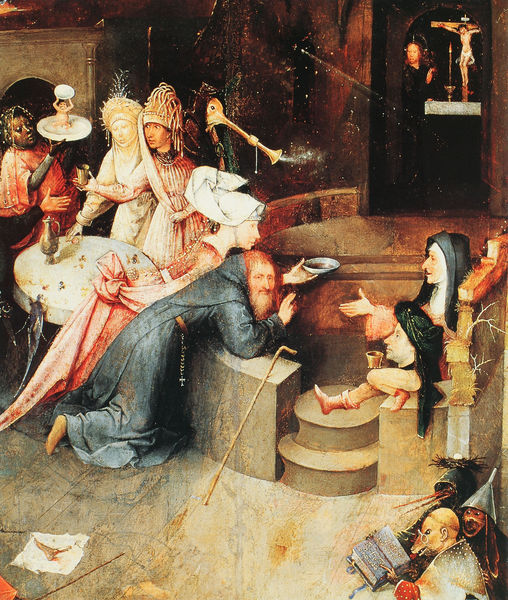
Titel: Versuchung des hl. Antonius
Künstler: Martin Schongauer
Institution: Paris, Musée du Louvre
Schlagwörter: gemälde, mann, wasser, frauen, menschen, frau, schwarz, szene, tiere, bart, trinken, bibel, schale, kutte, krone, brunnen, stock, treppe, kerze, stufen, surreal, buch, kreuz, brille, nonne, sklave, christus, jesus, kniend, fabelwesen, kruzifix, mönch, pilger, ich, tierwesen, agrika, schale stock